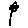
Label: flower